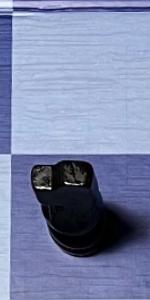
Label: Knight_Black